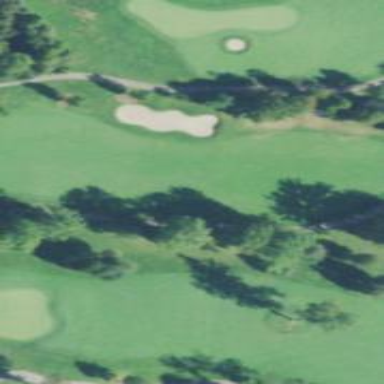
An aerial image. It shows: Grassy area designated as golf fairway.